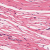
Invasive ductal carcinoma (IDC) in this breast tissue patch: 0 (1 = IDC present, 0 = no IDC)